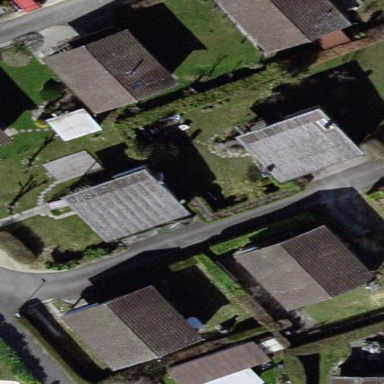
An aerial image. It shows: Bungalow.